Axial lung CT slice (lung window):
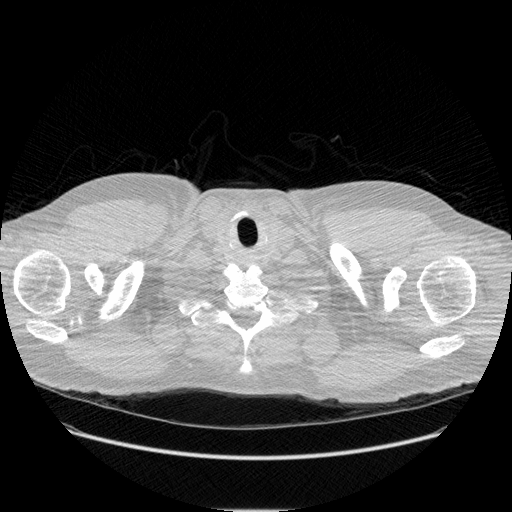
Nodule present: no